Field crop: tomato
Growth stage: 2
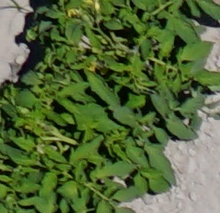
Species: tomato